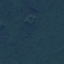
Label: Forest